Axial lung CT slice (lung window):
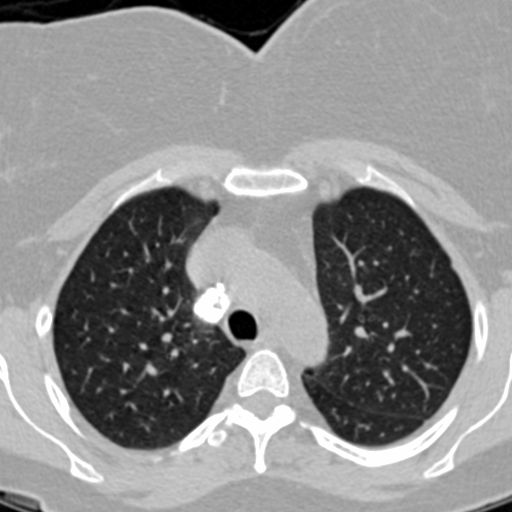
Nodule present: no